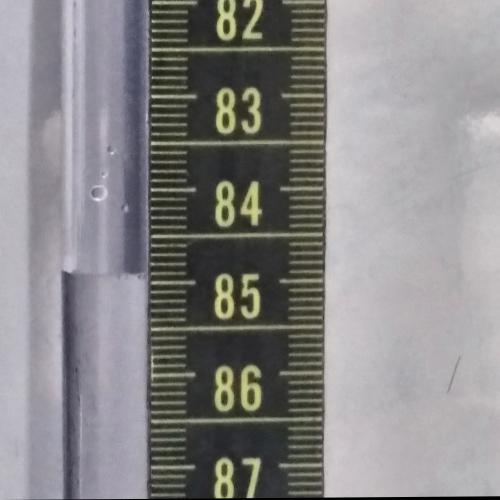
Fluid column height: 84.9 cm